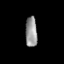
Tissue: prostate
Cell type: Epithelial cells
Senescence score: 0.3357
Nuclear area (px): 348
Mean DAPI intensity: 149.695